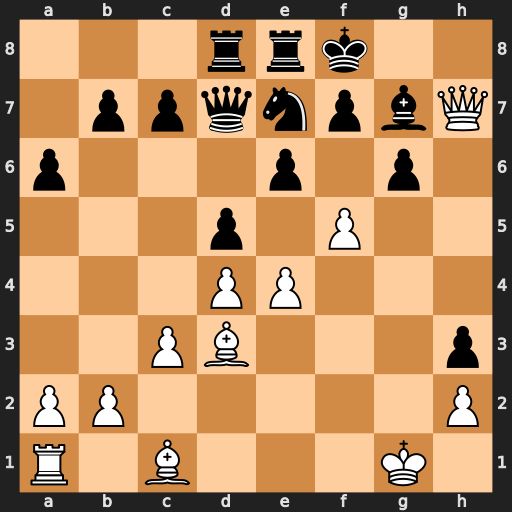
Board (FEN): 3rrk2/1ppqnpbQ/p3p1p1/3p1P2/3PP3/2PB3p/PP5P/R1B3K1
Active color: w
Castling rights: -
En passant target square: -
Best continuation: f6 Bxf6 Bh6+ Bg7 Qxg7#